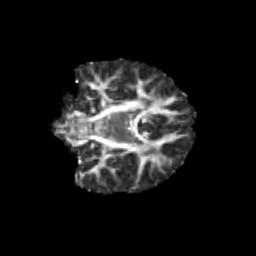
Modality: FA
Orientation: coronal
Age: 10
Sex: male
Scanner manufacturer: siemens
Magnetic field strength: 3 T
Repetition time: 3.8 s
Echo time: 0.07 s